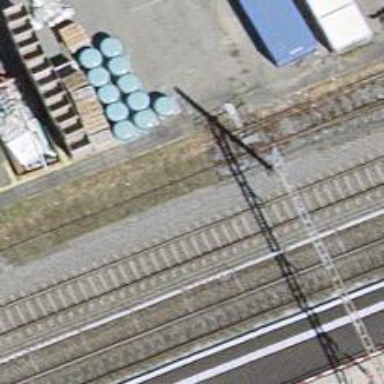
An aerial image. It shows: Railway switch.